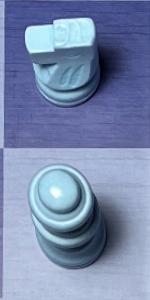
Label: Queen_White